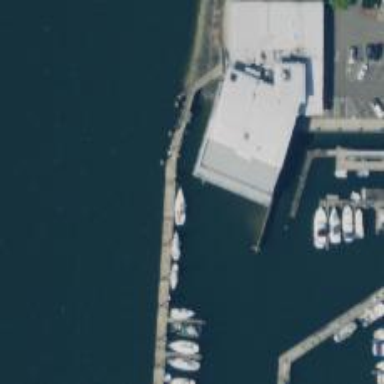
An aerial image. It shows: Man-made pier.